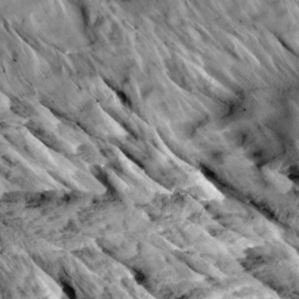
Label: non_frost